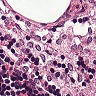
Metastatic tissue present: no